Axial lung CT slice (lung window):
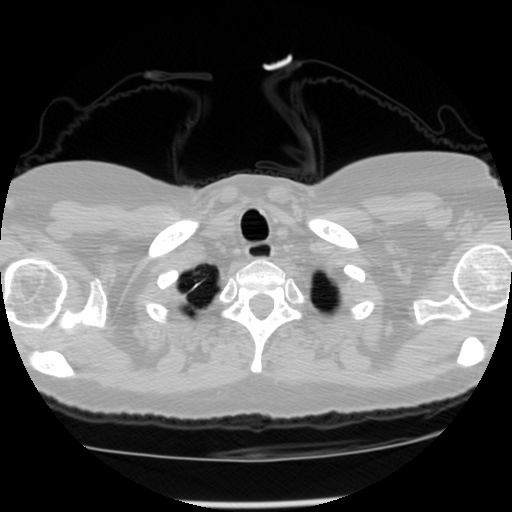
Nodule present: no